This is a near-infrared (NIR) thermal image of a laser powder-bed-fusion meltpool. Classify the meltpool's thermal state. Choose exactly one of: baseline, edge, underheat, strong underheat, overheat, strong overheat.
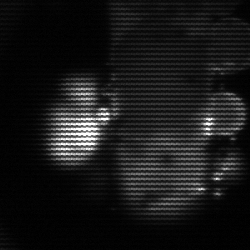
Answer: strong underheat